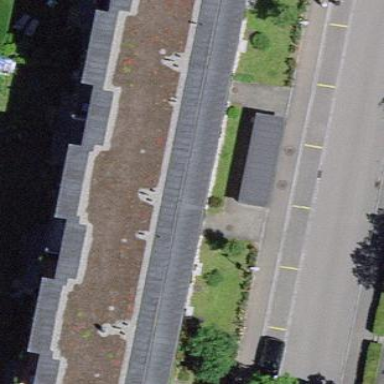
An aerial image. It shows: View of apartment building.